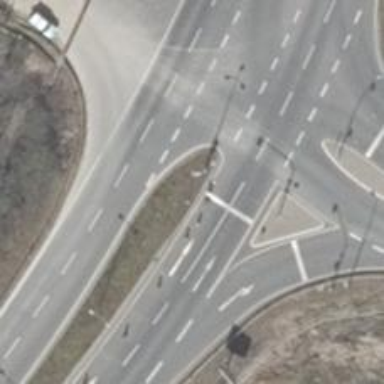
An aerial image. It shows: Road with traffic signals.